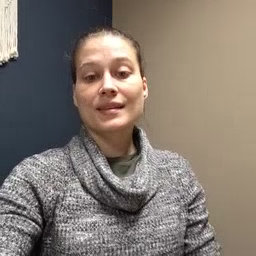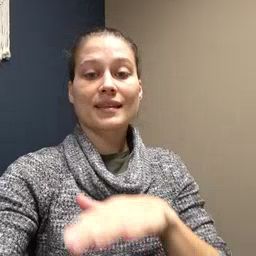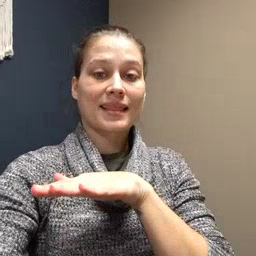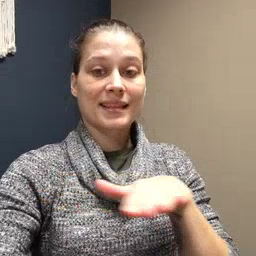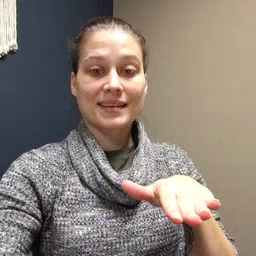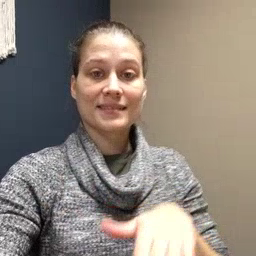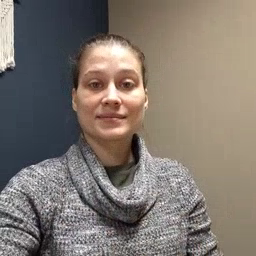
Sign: clean